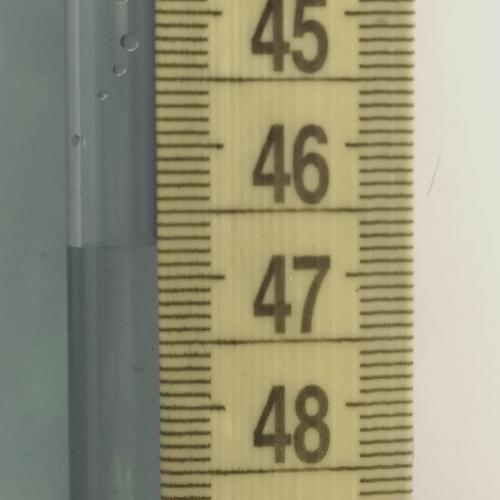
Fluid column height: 46.7 cm